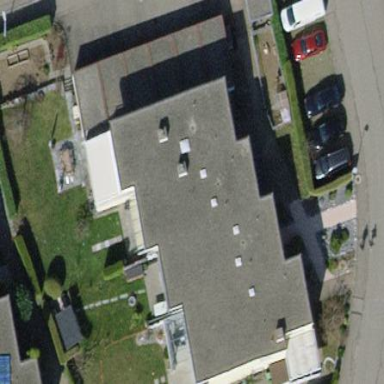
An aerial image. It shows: Terrace building.